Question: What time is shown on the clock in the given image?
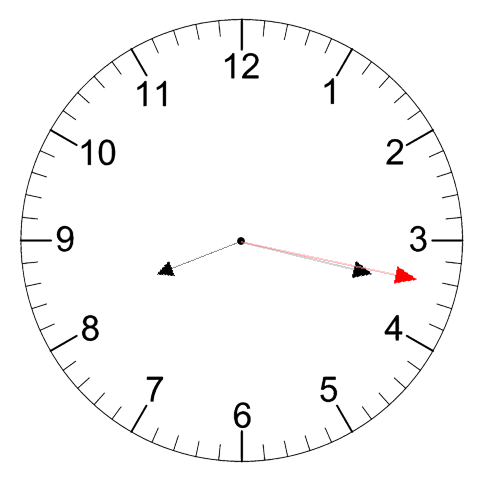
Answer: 08:17:17